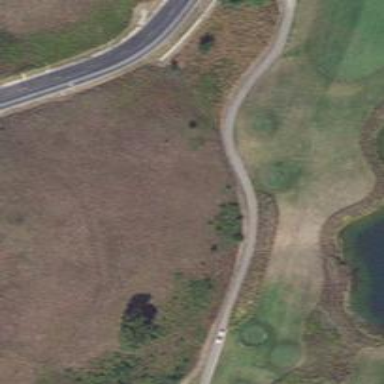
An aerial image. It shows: Path for golf carts.